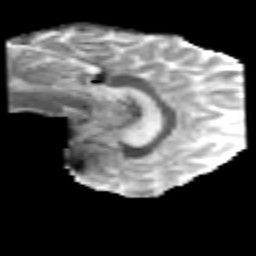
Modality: MD
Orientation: sagittal
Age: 35
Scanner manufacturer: philips
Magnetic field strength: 3 T
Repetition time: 8.611 s
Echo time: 0.1268 s